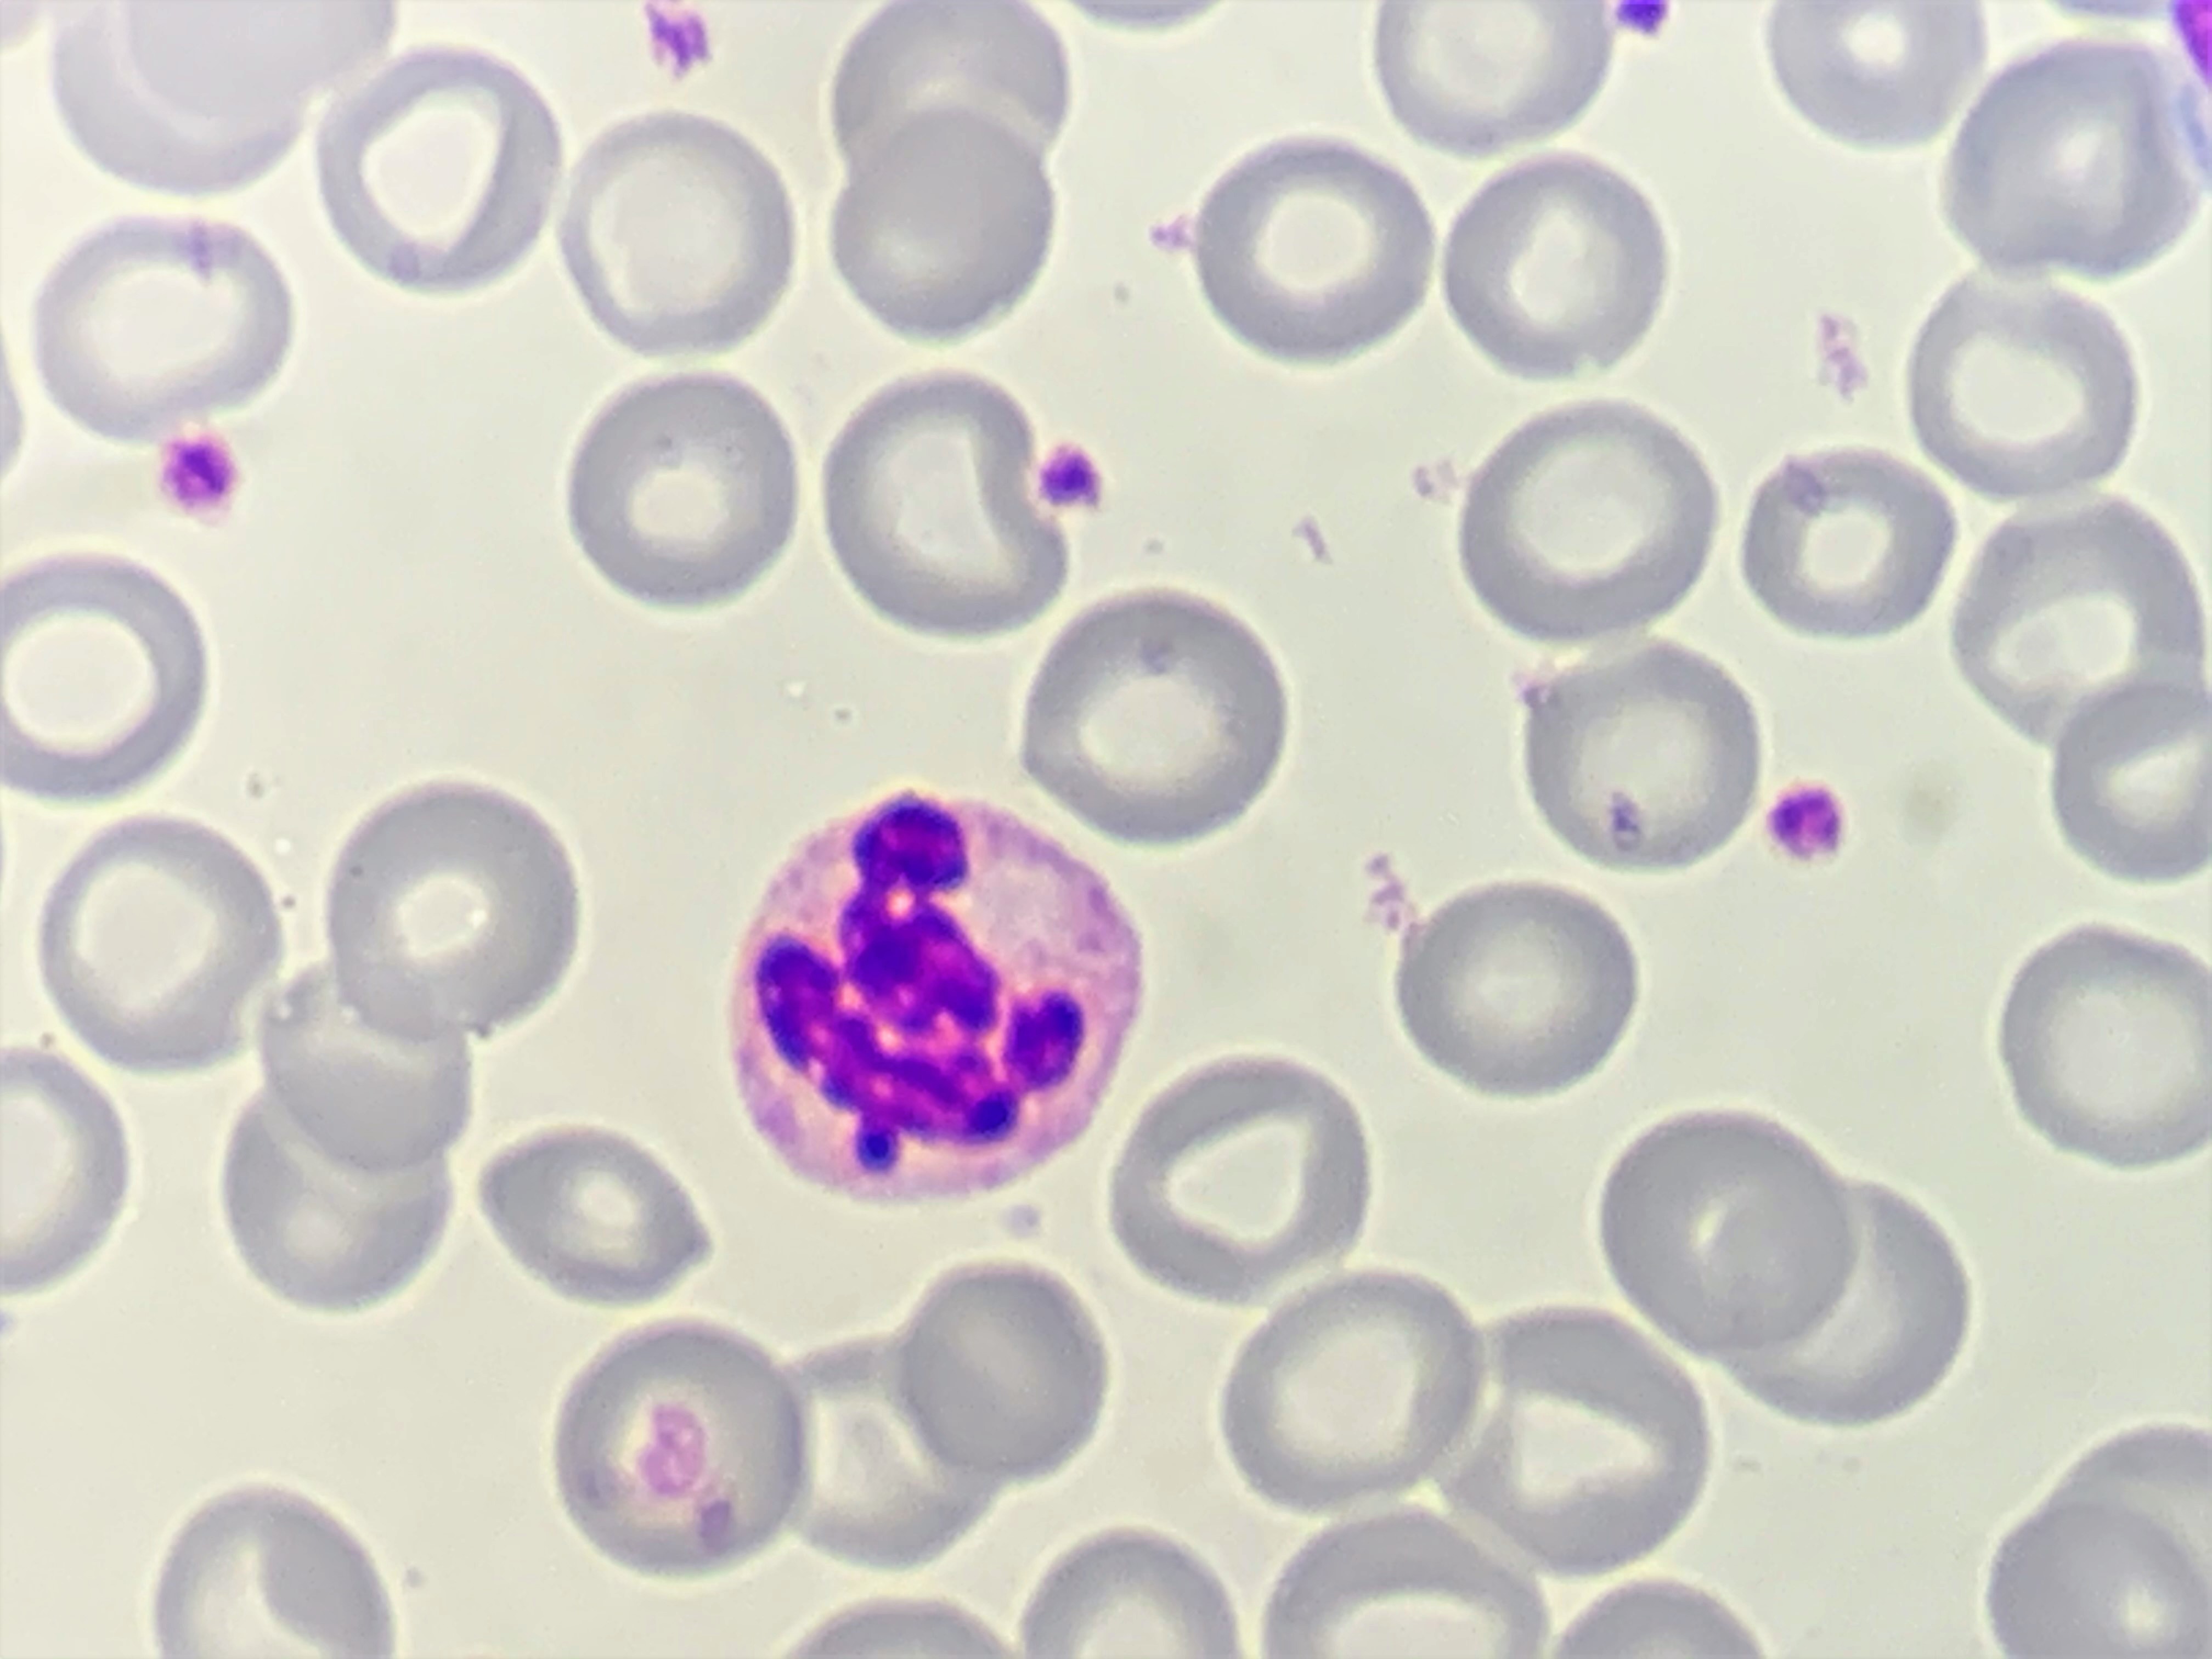
Cell type: NEUTROPHILS